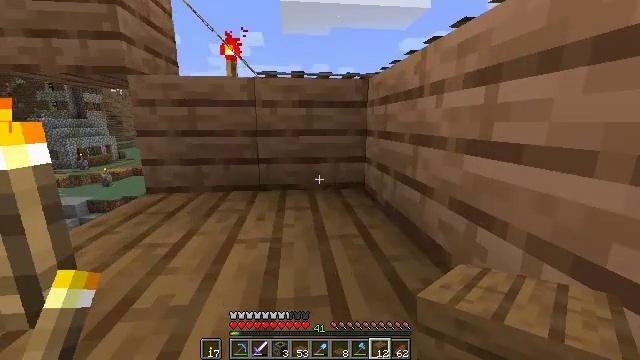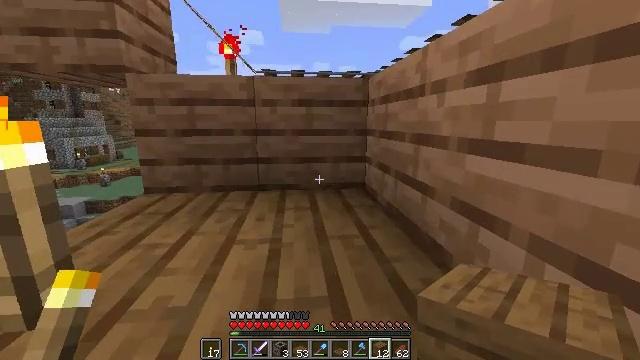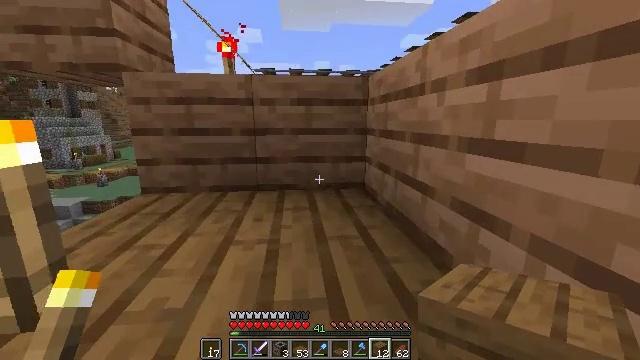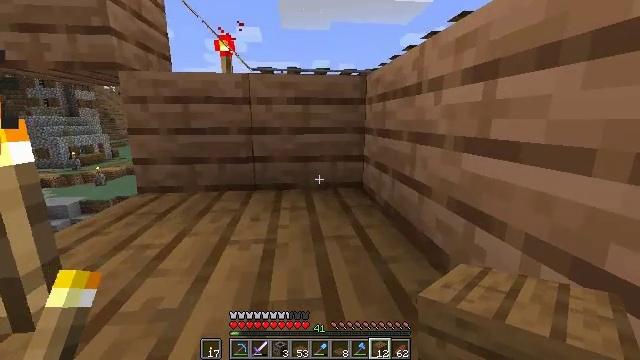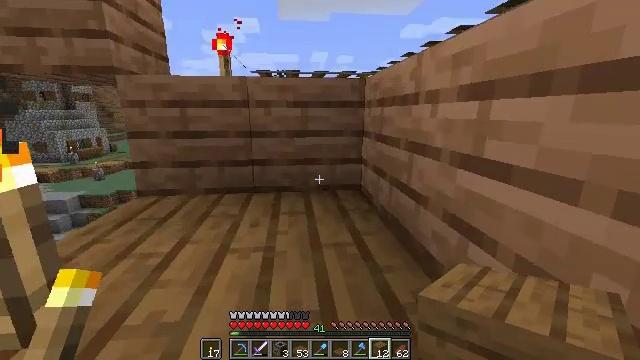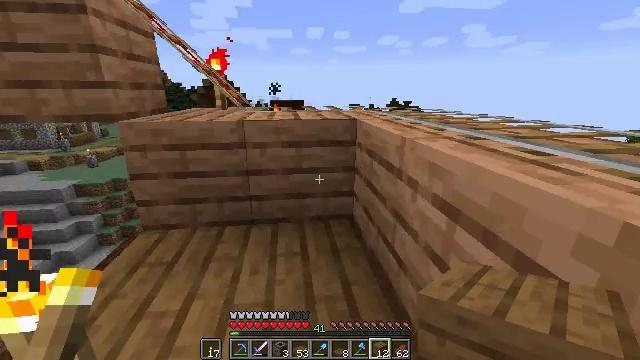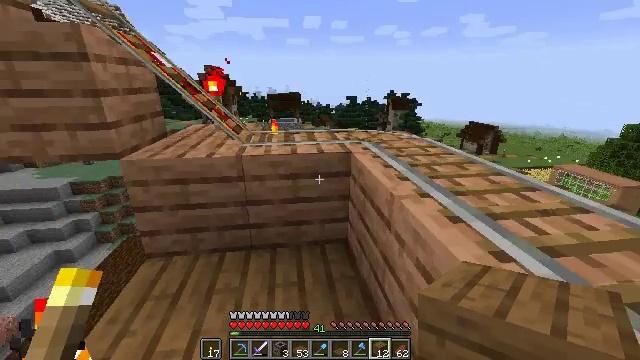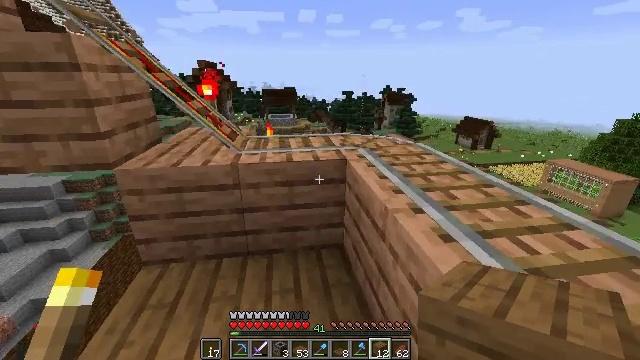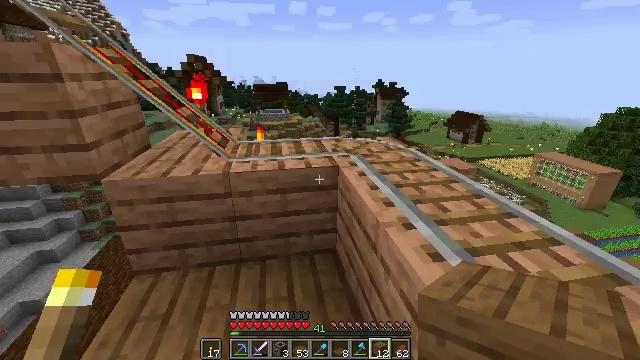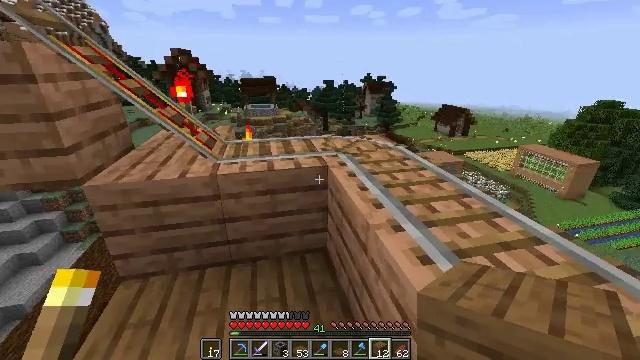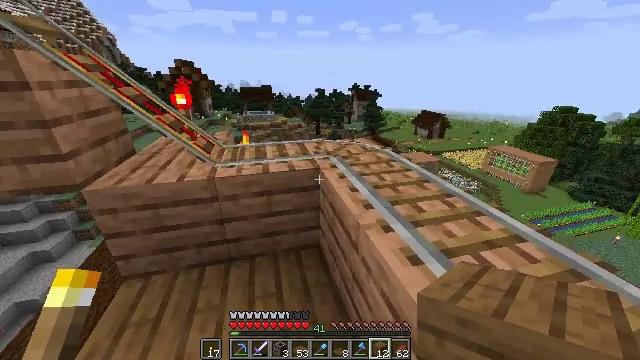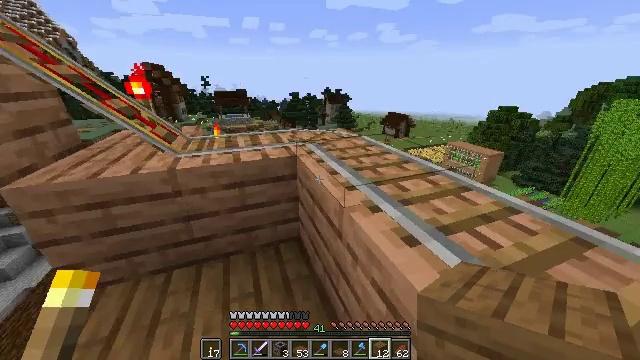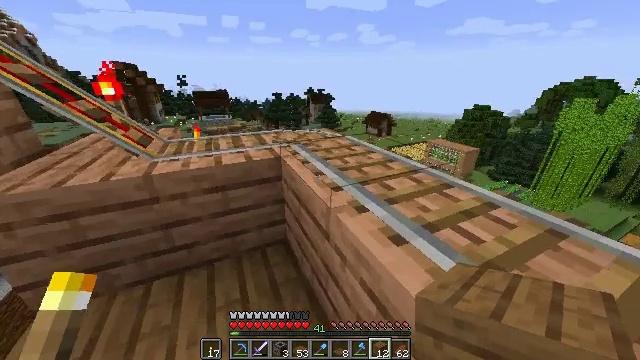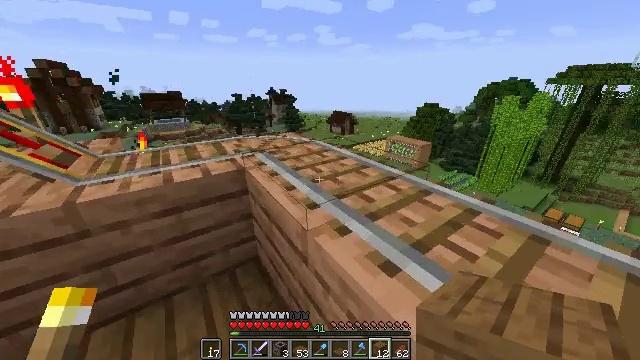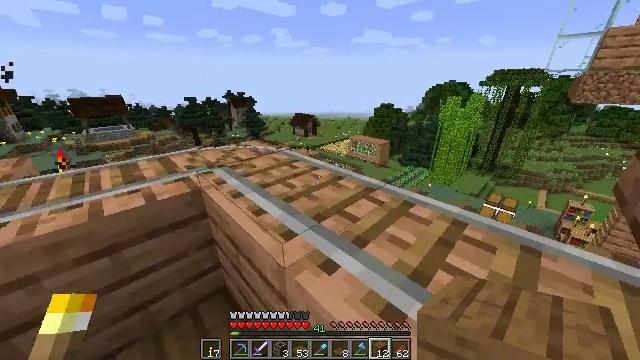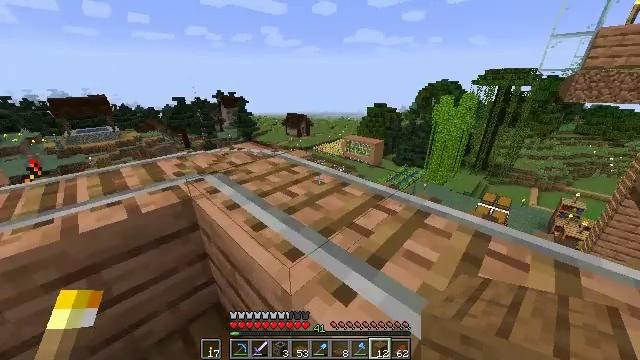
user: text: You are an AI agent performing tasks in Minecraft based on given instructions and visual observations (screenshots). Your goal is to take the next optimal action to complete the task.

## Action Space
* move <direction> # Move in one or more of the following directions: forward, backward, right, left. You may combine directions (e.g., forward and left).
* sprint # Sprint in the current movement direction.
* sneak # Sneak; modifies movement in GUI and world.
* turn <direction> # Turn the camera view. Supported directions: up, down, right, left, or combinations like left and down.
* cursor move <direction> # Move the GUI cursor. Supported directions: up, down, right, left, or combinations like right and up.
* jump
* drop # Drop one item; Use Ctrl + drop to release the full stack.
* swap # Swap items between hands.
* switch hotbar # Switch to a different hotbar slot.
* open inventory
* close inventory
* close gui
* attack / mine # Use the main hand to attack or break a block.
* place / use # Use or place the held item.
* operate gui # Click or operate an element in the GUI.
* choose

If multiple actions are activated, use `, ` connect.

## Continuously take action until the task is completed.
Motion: motion action
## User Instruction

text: Interact with the crafting table to craft a minecart.
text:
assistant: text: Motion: no_op
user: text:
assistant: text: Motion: move forward
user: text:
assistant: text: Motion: move forward
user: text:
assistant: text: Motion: move forward, turn down, jump
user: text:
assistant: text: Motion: move forward, turn down, jump
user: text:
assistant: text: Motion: move forward, turn down, jump
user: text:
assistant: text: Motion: move forward, turn down, jump
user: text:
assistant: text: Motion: move forward, sprint, turn right and down, jump
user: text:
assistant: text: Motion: move forward, sprint, turn right and down
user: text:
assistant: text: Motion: move forward, sprint, turn right
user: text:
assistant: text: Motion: move forward, sprint, turn right
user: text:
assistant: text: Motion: move forward, turn right
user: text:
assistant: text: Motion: move forward, turn right
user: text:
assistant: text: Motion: turn right
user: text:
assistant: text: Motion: turn right
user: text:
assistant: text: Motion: no_op
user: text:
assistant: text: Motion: turn right
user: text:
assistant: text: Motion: move forward, turn right and down
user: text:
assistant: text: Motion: move forward and move left, turn right and down, jump
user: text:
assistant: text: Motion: move forward and move left, turn right and down, jump
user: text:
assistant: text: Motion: move forward and move left, turn right and down, jump
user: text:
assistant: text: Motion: move forward and move left, turn right, jump
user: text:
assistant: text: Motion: move forward and move left, turn right
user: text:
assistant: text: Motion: turn right
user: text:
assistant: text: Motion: turn right and up
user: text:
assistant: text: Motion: turn right and up
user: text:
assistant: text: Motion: turn right
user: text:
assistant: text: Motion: no_op
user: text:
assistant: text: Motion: no_op
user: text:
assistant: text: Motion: no_op